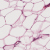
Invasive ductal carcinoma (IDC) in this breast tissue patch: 0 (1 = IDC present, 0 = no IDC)